Question: I have a 'tr' having 4 'td'. These 'td's are 'float:left'. Each td has an image of different size. Now i'm trying to 'vertical-align' the images in center, so they look in a sequence.
But when i'm adding 'vertical-align: middle' to them, it's not working. I even added 'min-height' to 'td'
Here's my <URL> and code:
'''
<table class="footer deviceWidth" width="100%" border="0" cellpadding="0" cellspacing="0" align="center" style="border-collapse: collapse;">
<tr>
<td style="font-size: 13px; color: #fff; font-weight: normal; text-align: left; line-height: 24px; vertical-align: top; padding:15px 0;">
<h5 style="font-size: 20px;font-weight: normal;margin: 0;padding: 0;">The Company you'll Keep</h5>
<table align="left" width="100%" class="companies" style="border-collapse: collapse;">
<tr style="margin-bottom: 20px;display: inline-block;margin: 10px 0 0;">
<td style="min-height: 50px; float: left;width: 17%;margin-right: 2.5%;"><img src="http://placehold.it/490x310" width="346" height="50" alt="AA" style="height: auto;width: 100%;"></td>
<td style="min-height: 50px; float: left;width: 17%;margin-right: 2.5%;"><img src="http://placehold.it/200x50" width="456" height="50" alt="images" style="height: auto;width: 100%;"></td>
<td style="min-height: 50px; float: left;width: 17%;margin-right: 2.5%;"><img src="http://placehold.it/900x100" width="391" height="50" alt="images" style="height: auto;width: 100%;"></td>
<td style="min-height: 50px; float: left;width: 17%;margin-right: 2.5%;"><img src="http://placehold.it/100x100" width="276" height="40" alt="images" style="height: auto;width: 100%;"></td>
</tr>
</td>
</tr>
</table>
'''
I'm using inline css because it's an email template.
Edit: Here's what i'm looking for:
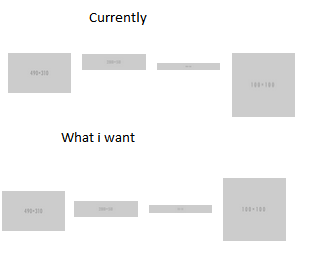
Answer: Here's some code that does what you want without using tables. I've corrected the placeholder image widths as well. The width of the inline-block should be the sum of the widths of the images plus a bit extra to account for default margins, borders and padding (unless you explicitly zero them out).
'''
<div style="display:inline-block;width:1800px;">
<img src="http://placehold.it/490x310" width="490" height="310" alt="AA" style="vertical-align:middle;"/>
<img src="http://placehold.it/200x50" width="200" height="50" alt="images" style="vertical-align:middle;"/>
<img src="http://placehold.it/900x100" width="900" height="100" alt="images" style="vertical-align:middle;"/>
<img src="http://placehold.it/100x100" width="100" height="100" alt="images" style="vertical-align:middle;"/>
</div>
'''
If you really want to use tables, remove the 'float:left' from each of the 'td''s and add 'vertical-align:middle;'.